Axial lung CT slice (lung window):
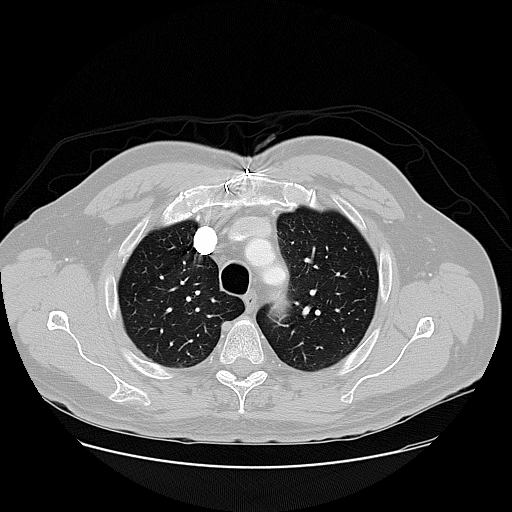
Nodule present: no